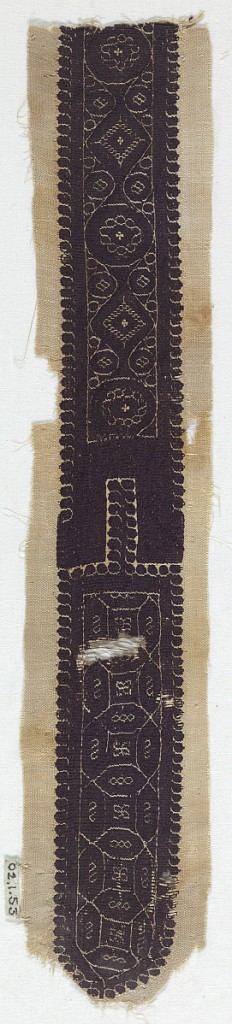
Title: Band
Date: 3rd–4th century
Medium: Warp; S-spun linen. Wefts; Z-spun linen, Z-spun wool Woven
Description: Geometric designs based on circles.